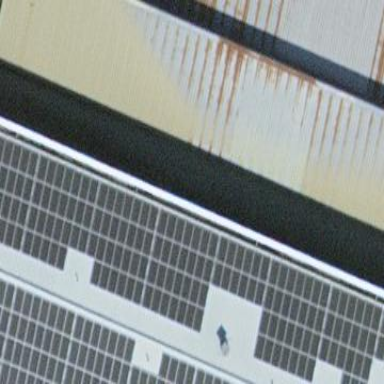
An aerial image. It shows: Solar power generator utilizing photovoltaic technology with solar photovoltaic panels.